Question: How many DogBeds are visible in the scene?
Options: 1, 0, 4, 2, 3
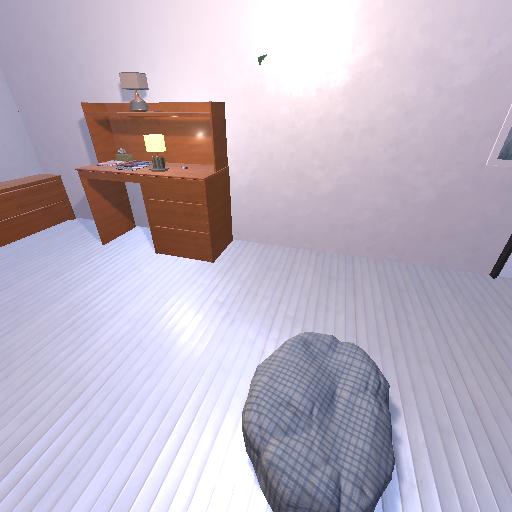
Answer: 1